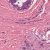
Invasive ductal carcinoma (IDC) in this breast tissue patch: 1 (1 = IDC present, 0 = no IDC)